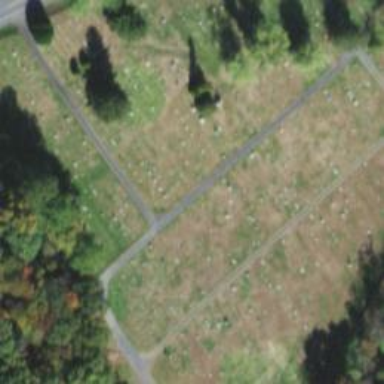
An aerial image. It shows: Cemetery.